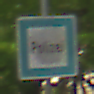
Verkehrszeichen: Polizei
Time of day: MorningAfternoon
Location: Outdoor (RoadRail)
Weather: Clear
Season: NotSpecified
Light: Natural